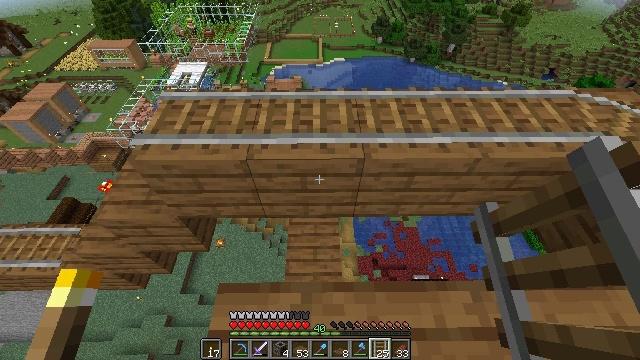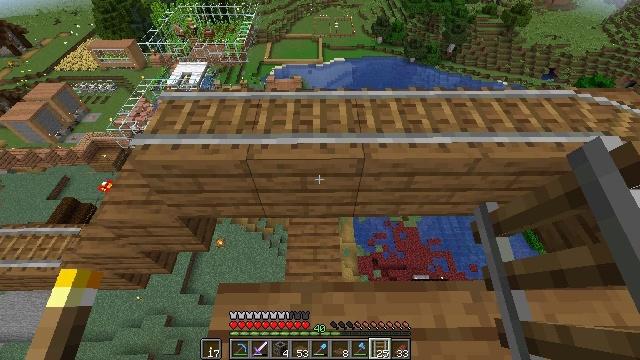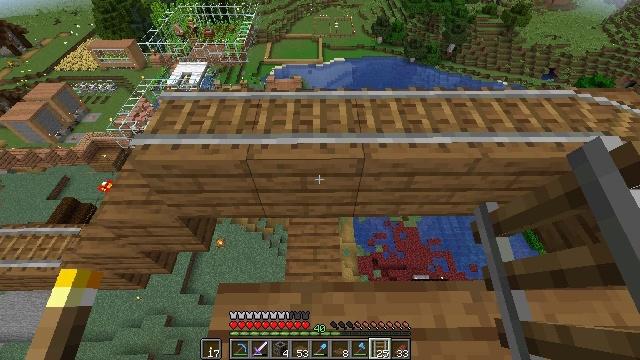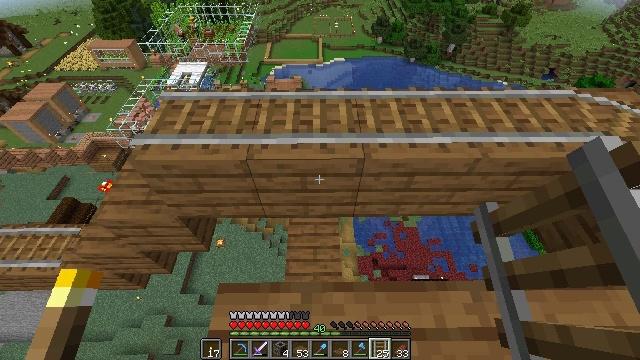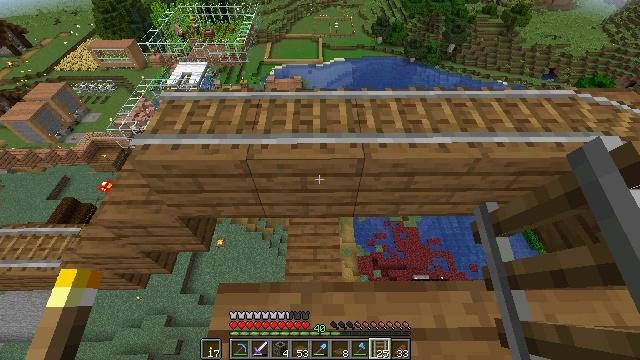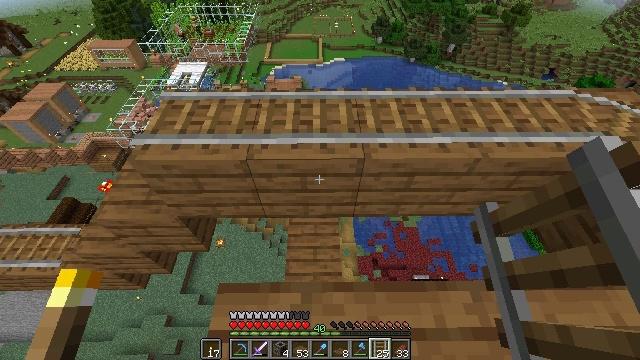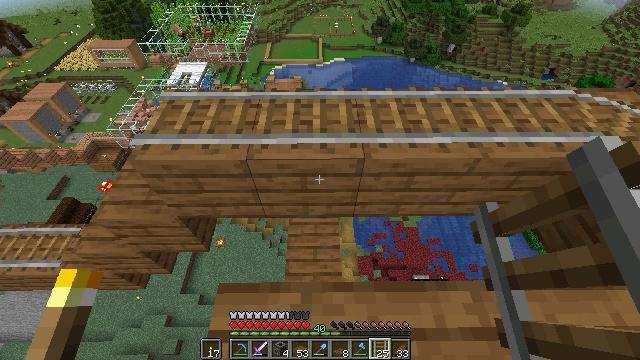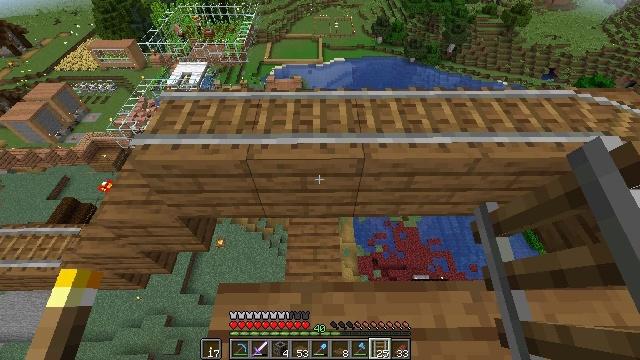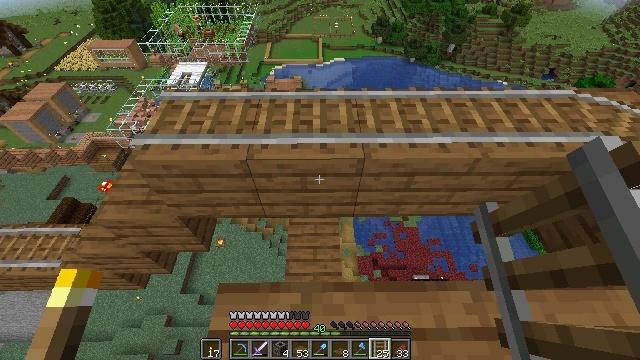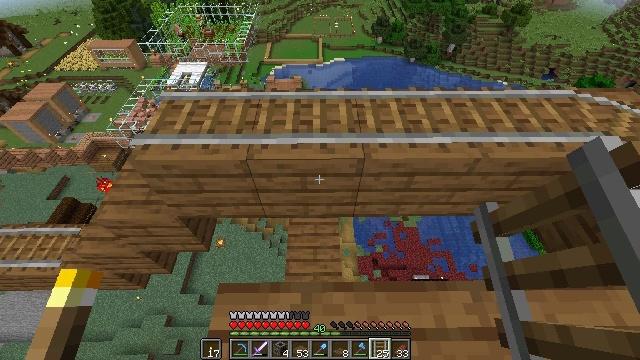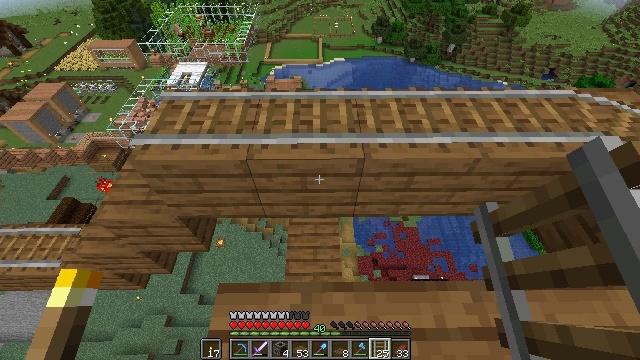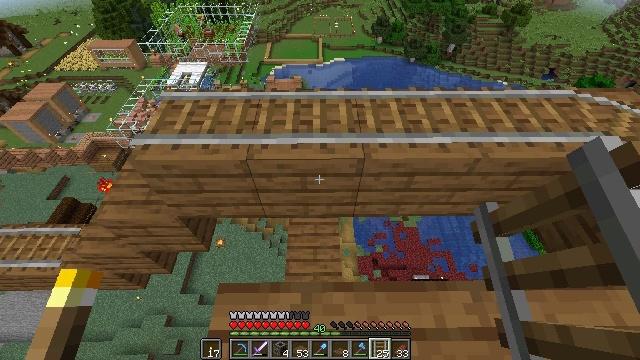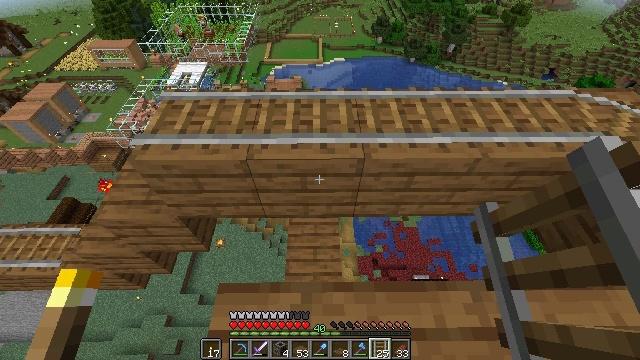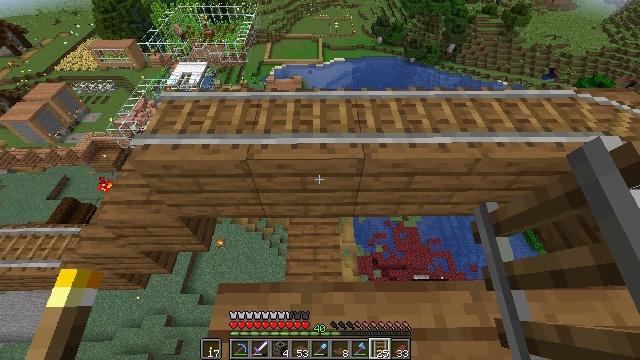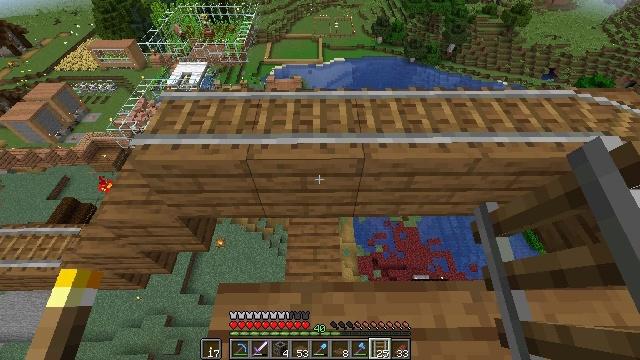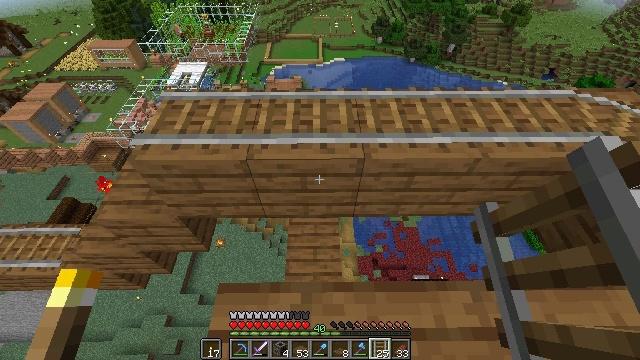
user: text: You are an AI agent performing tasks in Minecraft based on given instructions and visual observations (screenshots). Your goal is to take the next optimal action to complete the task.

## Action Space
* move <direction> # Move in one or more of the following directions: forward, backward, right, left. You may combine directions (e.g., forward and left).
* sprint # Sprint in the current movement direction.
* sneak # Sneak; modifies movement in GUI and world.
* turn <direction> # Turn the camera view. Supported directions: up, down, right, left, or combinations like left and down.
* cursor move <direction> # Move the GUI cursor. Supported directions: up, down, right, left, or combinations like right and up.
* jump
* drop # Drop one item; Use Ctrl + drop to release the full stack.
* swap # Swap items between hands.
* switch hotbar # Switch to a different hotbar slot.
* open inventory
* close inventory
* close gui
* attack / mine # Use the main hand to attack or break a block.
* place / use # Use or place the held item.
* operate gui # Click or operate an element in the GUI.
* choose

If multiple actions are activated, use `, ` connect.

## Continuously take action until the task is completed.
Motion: motion action
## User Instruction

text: Combine ingredients at the crafting table to get rabbit stew.
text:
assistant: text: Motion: no_op
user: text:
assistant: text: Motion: no_op
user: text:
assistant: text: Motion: no_op
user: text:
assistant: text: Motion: no_op
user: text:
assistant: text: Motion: no_op
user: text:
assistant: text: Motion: no_op
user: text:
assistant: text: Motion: no_op
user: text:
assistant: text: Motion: no_op
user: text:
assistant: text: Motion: no_op
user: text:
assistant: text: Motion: no_op
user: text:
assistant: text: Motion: no_op
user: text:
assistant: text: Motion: no_op
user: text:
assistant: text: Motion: no_op
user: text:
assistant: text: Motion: no_op
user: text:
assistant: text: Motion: no_op
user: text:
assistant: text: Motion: no_op
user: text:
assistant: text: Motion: no_op
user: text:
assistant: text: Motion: no_op
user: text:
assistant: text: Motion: no_op
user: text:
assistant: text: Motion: no_op
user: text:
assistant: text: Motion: no_op
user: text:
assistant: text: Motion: no_op
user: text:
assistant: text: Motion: no_op
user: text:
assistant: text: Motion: no_op
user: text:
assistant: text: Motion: no_op
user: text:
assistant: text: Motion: no_op
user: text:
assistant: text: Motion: no_op
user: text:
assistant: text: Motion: no_op
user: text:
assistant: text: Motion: no_op
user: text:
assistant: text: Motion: no_op